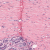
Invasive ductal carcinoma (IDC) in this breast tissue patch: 0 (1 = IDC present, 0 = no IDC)